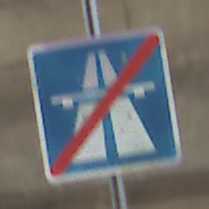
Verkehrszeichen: EndeAutbahn
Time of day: Midday
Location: Roofed (Beach)
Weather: Overcast
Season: NotSpecified
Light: Natural